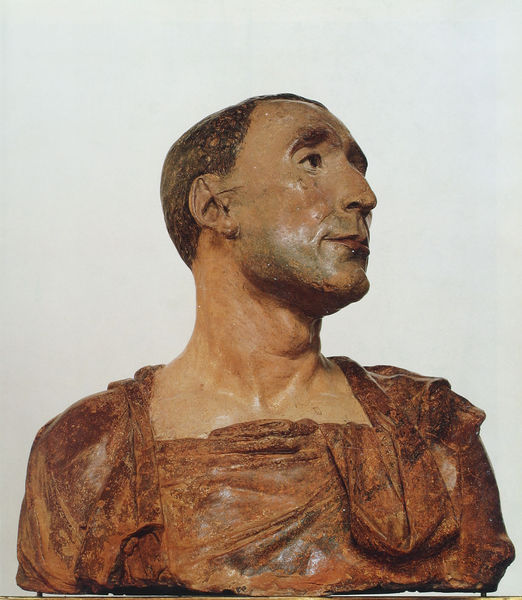
Titel: Niccolò da Uzzano
Künstler: Donatello
Institution: Florenz, Bargello
Schlagwörter: kopf, mann, weiß, ausschnitt, braun, bunt, grau, haar, holz, kleid, mund, nase, ohr, profil, stirn, blick, tuch, bart, augen, falten, gesicht, sockel, bild, hals, auge, gewand, haare, stoff, kinn, lippen, ohren, schulter, skulptur, ton, farbig, italien, backen, angst, büste, glanz, plastik, wange, nachdenken, freude, bemalt, foto, eckig, gebet, daumier, römer, halbprofil, kehle, rasiert, toga, tunika, römisch, zweifel, julius, kehlkopf, adamsapfel, hocherhoben, #römsich